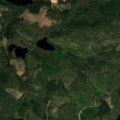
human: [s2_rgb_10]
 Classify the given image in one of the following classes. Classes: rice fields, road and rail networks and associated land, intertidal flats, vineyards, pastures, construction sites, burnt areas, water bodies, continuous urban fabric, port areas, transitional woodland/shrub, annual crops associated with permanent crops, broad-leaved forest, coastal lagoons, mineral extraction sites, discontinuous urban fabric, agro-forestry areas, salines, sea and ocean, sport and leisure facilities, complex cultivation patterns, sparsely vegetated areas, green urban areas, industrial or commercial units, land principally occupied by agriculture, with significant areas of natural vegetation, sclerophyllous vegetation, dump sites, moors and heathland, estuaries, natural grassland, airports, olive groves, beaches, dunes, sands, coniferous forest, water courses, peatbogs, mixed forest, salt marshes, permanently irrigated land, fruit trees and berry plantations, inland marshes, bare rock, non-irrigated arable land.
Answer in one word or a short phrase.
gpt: coniferous forest, mixed forest, water bodies